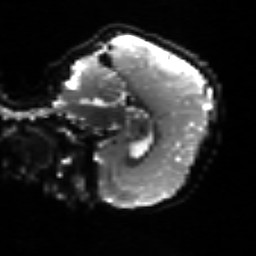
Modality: sbref
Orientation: sagittal
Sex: male
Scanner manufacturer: siemens
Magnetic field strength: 3 T
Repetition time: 5 s
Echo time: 0.071 s